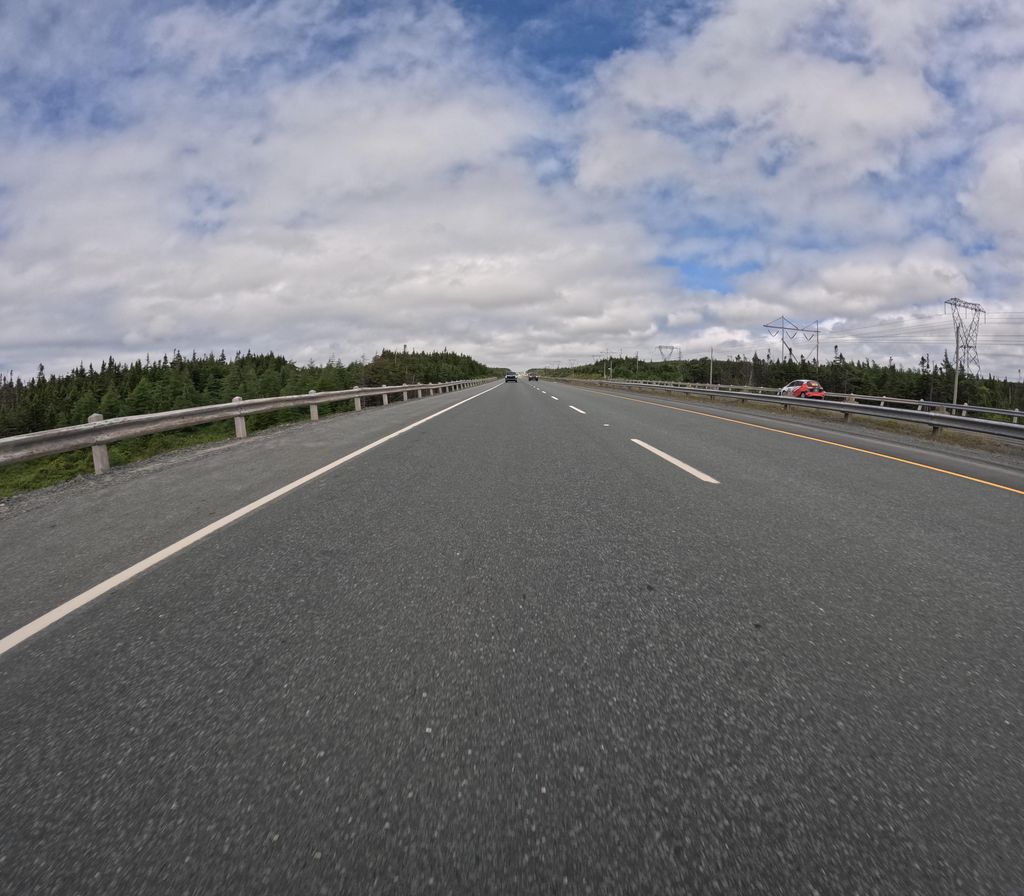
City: st_johns